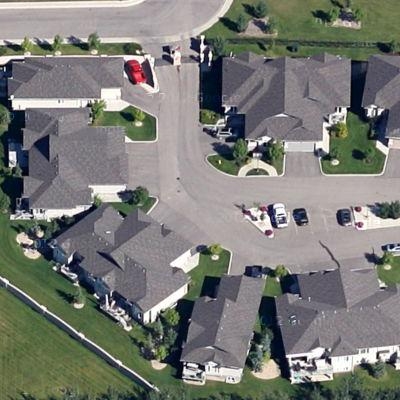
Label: Resident